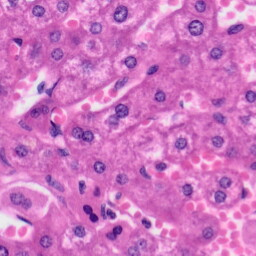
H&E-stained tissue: Liver